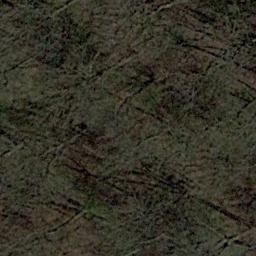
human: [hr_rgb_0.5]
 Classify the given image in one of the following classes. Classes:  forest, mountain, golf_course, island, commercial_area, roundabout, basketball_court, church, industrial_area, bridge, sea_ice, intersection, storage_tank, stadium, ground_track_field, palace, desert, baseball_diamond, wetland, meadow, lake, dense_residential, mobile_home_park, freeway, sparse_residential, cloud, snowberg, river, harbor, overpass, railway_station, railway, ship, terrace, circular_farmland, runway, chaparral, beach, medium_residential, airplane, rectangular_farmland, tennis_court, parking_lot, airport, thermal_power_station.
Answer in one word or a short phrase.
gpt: forest